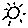
Label: sun